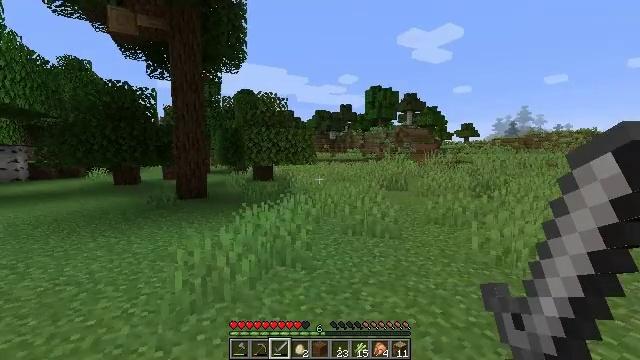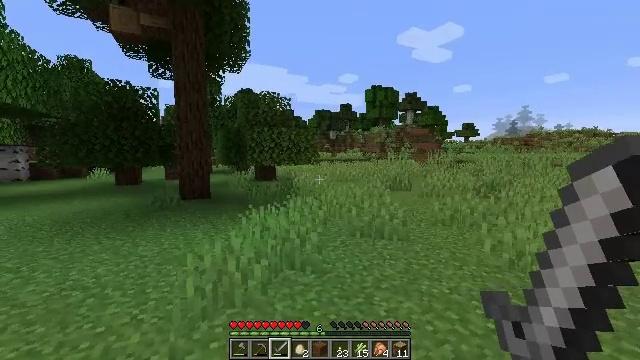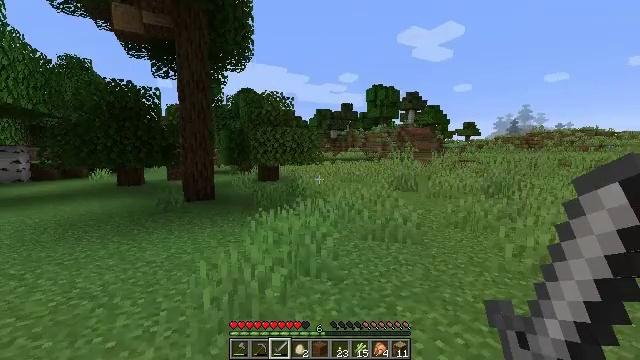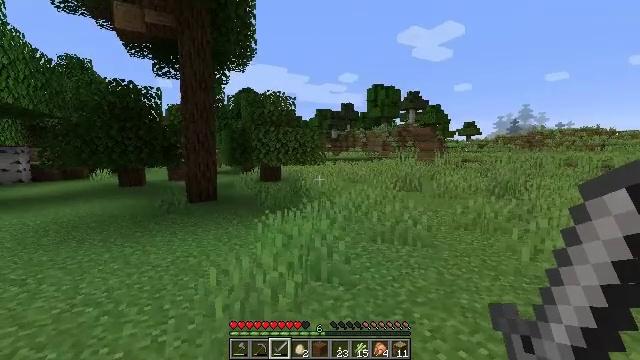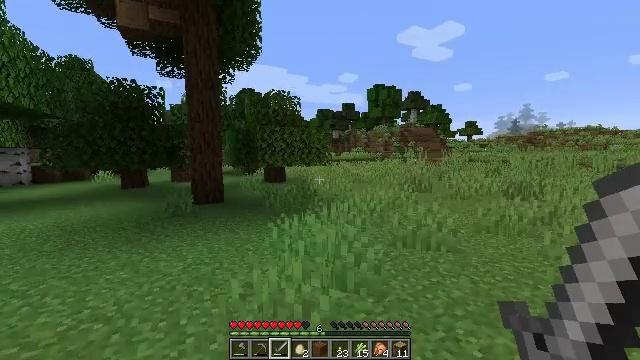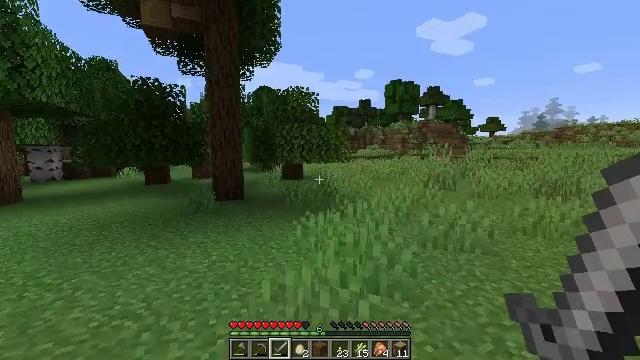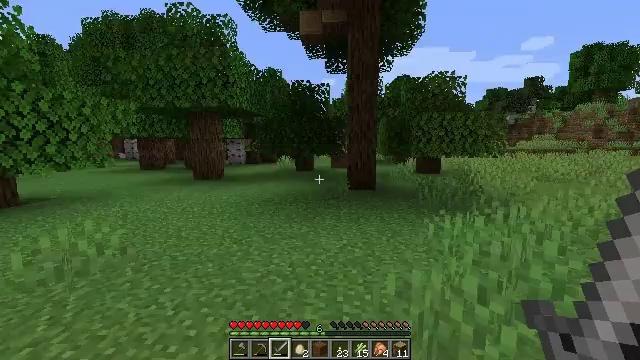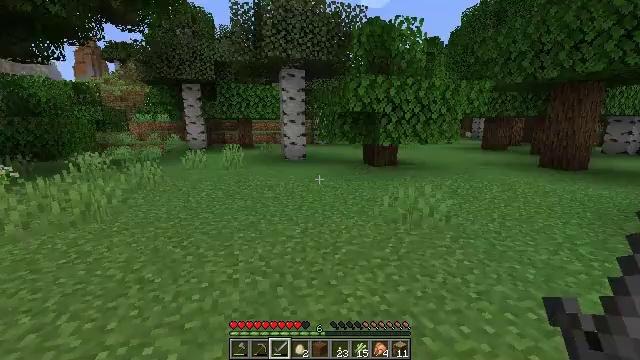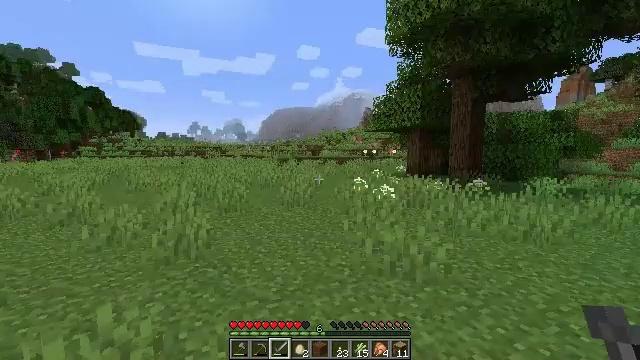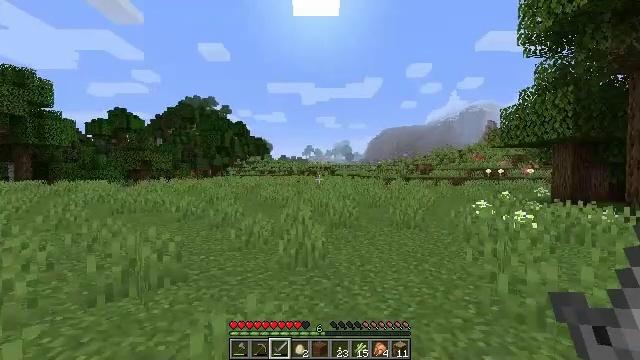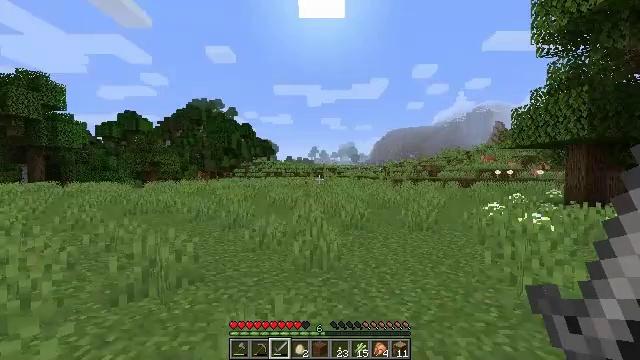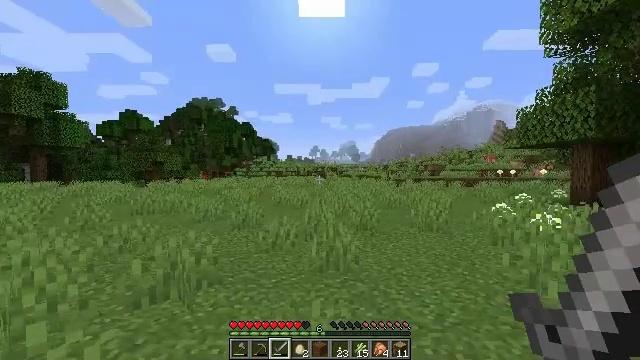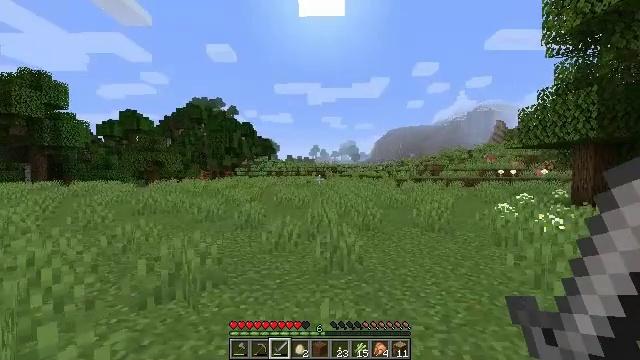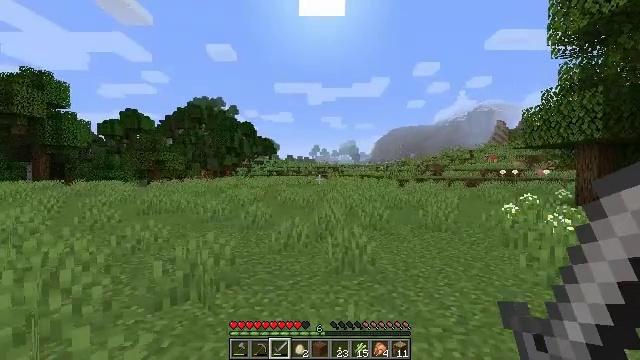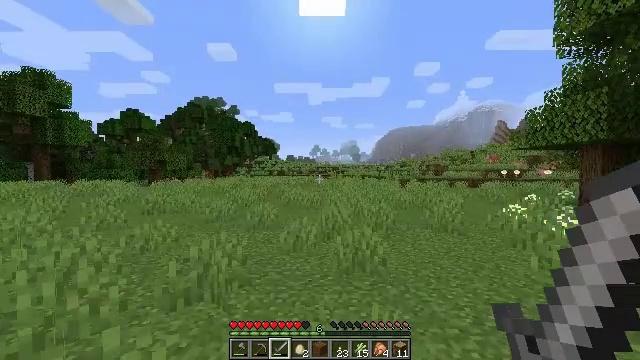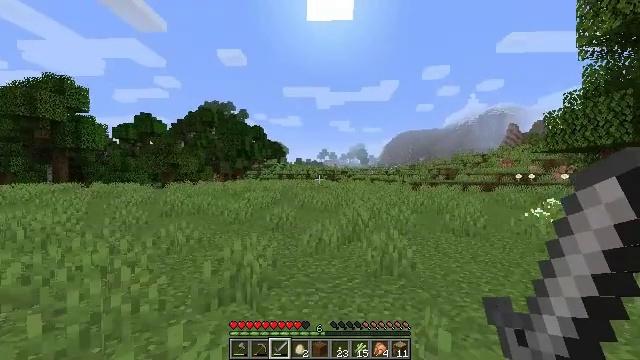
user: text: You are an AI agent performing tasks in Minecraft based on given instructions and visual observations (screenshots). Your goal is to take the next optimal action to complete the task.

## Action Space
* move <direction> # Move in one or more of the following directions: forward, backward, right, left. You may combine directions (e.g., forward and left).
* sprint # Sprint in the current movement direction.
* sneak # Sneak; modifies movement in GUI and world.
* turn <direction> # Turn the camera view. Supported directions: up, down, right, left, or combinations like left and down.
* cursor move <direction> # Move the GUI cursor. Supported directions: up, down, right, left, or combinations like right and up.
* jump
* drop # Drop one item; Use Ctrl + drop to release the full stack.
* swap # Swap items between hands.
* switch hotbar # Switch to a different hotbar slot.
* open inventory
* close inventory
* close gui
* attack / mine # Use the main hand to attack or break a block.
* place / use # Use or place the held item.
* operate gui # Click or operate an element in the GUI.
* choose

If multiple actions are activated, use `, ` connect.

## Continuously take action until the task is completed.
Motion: motion action
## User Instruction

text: Mine the lilac flower.
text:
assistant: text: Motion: move forward and move left
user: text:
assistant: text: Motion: move forward and move left
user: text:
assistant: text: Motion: move forward and move left
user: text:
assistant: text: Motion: move forward and move left
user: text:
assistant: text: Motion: move forward and move left, turn left
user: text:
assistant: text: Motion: turn left and down
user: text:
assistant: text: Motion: turn left and down
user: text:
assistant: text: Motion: move left, turn left and up
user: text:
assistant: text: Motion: move left, turn left and up
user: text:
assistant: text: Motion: move left, turn left
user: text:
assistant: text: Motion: move left
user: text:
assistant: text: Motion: move left
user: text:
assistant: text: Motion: move left
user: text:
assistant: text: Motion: move left
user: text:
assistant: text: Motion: move left, turn left
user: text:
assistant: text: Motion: move left, turn left
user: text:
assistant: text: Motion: move left
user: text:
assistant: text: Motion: move left
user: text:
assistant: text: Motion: move forward and move left
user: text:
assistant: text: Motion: move forward and move left, turn right
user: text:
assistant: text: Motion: move forward and move left, turn right
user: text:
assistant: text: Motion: move forward and move left
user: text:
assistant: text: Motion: move forward and move left, turn right
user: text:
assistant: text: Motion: move forward and move left, turn right
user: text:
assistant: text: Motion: move forward and move left, turn right
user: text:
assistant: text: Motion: move forward and move left
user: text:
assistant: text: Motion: move forward and move left
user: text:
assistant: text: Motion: move forward and move left
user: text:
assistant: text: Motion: move forward
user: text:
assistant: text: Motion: move forward